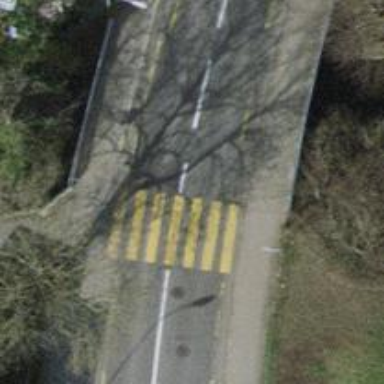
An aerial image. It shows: Tertiary road with asphalt surface including cycle lane.